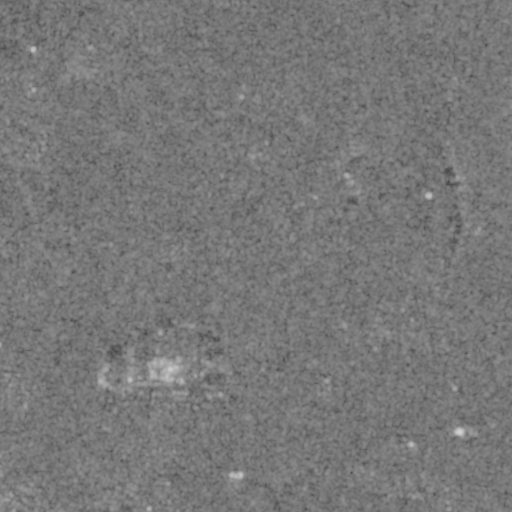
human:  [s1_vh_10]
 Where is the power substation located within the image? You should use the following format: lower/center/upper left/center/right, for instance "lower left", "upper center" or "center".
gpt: The power substation is located in the lower center of the image.
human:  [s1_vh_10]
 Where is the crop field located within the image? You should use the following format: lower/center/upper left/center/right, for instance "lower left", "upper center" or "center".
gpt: There is no crop field in the image.

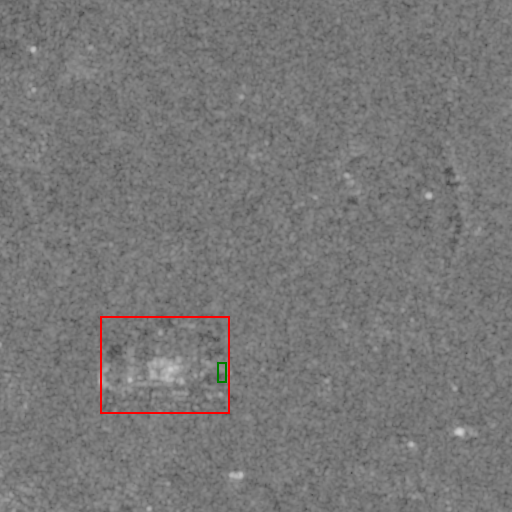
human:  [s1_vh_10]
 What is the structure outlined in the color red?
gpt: The structure outlined in red is a power plant.
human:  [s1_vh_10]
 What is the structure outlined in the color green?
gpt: The structure outlined in green is a power substation.
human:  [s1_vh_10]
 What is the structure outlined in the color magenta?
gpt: There is no magenta outline.